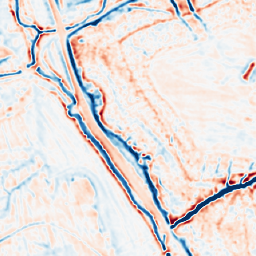
Category: multiscale
Decomposition family: dog_multiscale
Decomposition parameters: sigma_ratio: 1.4
n_scales: 3
base_sigma: 1
Upsampling method: nearest
Upsampling parameters: scale: 2
Upsampling scale: 2